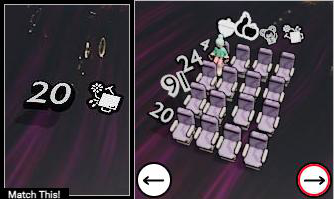
Task: seats
Answer: no